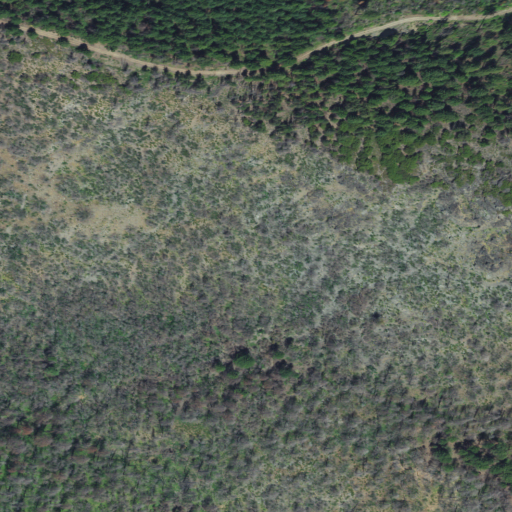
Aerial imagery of mountain in California named Lick Mountain containing grassland, shrub, and evergreen forest